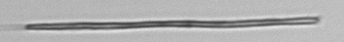
Label: fiber